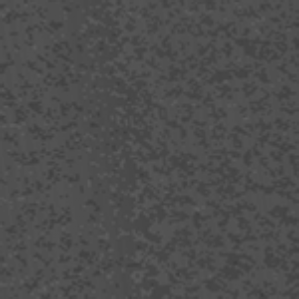
Label: frost